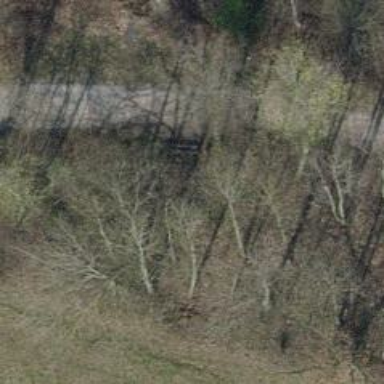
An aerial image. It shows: Brown bench in the vicinity.